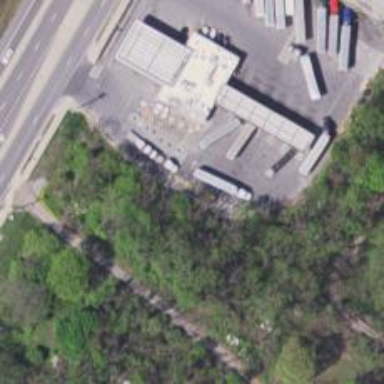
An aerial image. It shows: Weighbridge facility.